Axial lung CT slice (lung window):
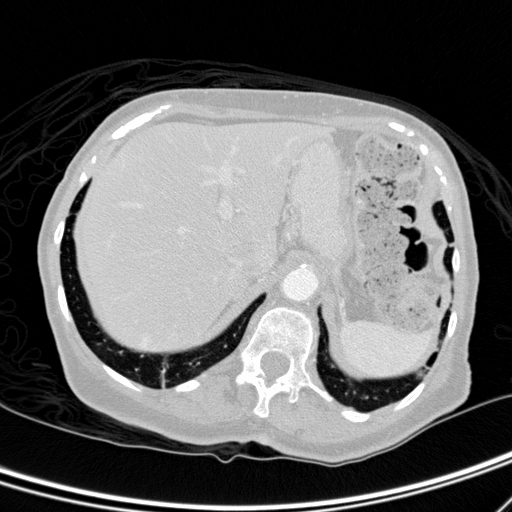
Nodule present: no